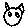
Label: cat